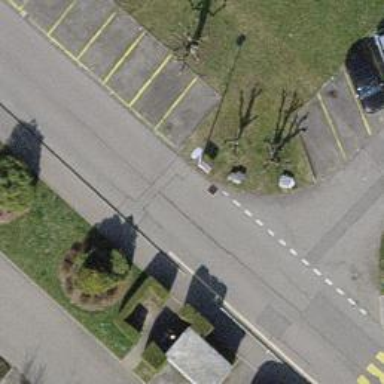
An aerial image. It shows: Block barrier.